Question: I want to add Emails to navigation so It can be used like any other entity. Editing sitemap is not a problem but it does not work in the expected way.
First, of all it shows all entities, not emails only. And consequently there are filters for other activities which are unwanted.
How do I make email-view that does not show other activities?

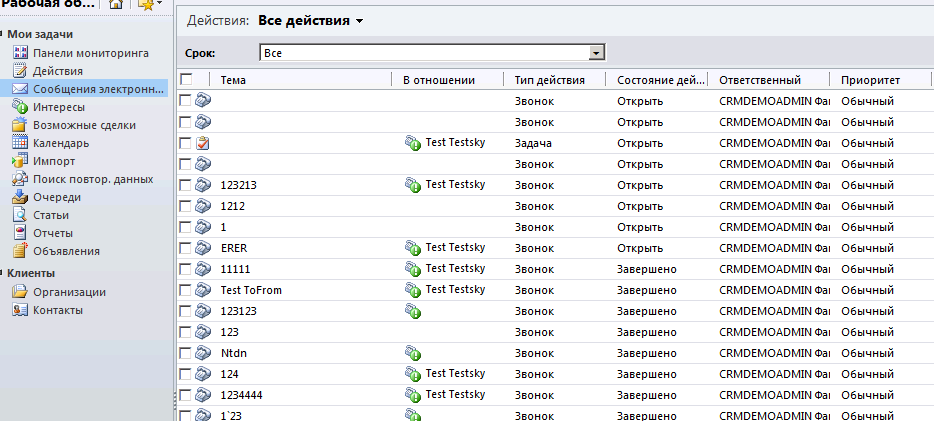
Answer: - Create a new view in CRM showing the records you wish to see- Create a HTML web resource, with an iFrame pointing to the URL of the view you just created. It will look something like this '/advancedfind/advfind.aspx?AutoRun=true&QueryId=%7b495B7974-58AC-E234-92D4-EE155D107003%7d&ViewType=4230&etn=email'- Point your sitemap to the new web resource